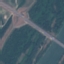
Land use / land cover class: Highway